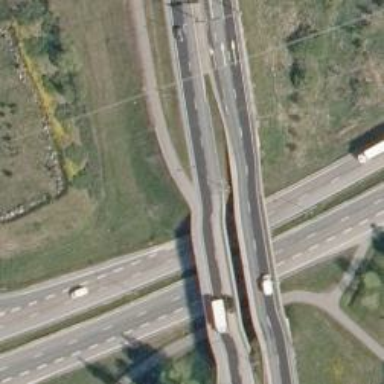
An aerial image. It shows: Asphalt surface bridge.